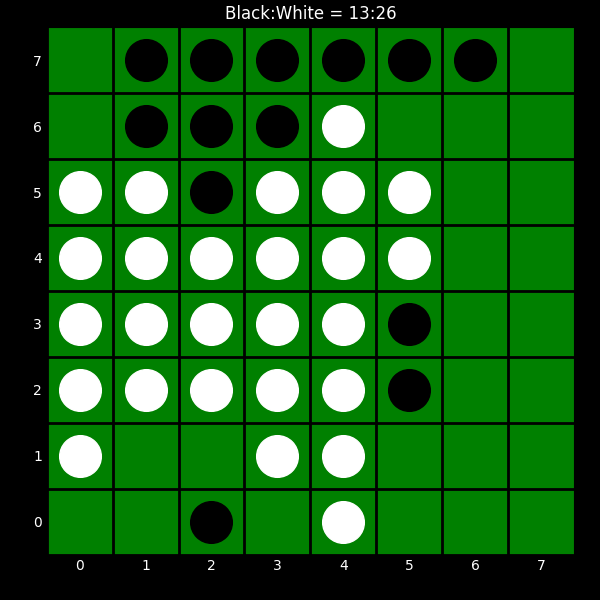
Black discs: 13
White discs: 26